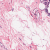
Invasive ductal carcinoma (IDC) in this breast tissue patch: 0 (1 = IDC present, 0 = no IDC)